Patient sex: M
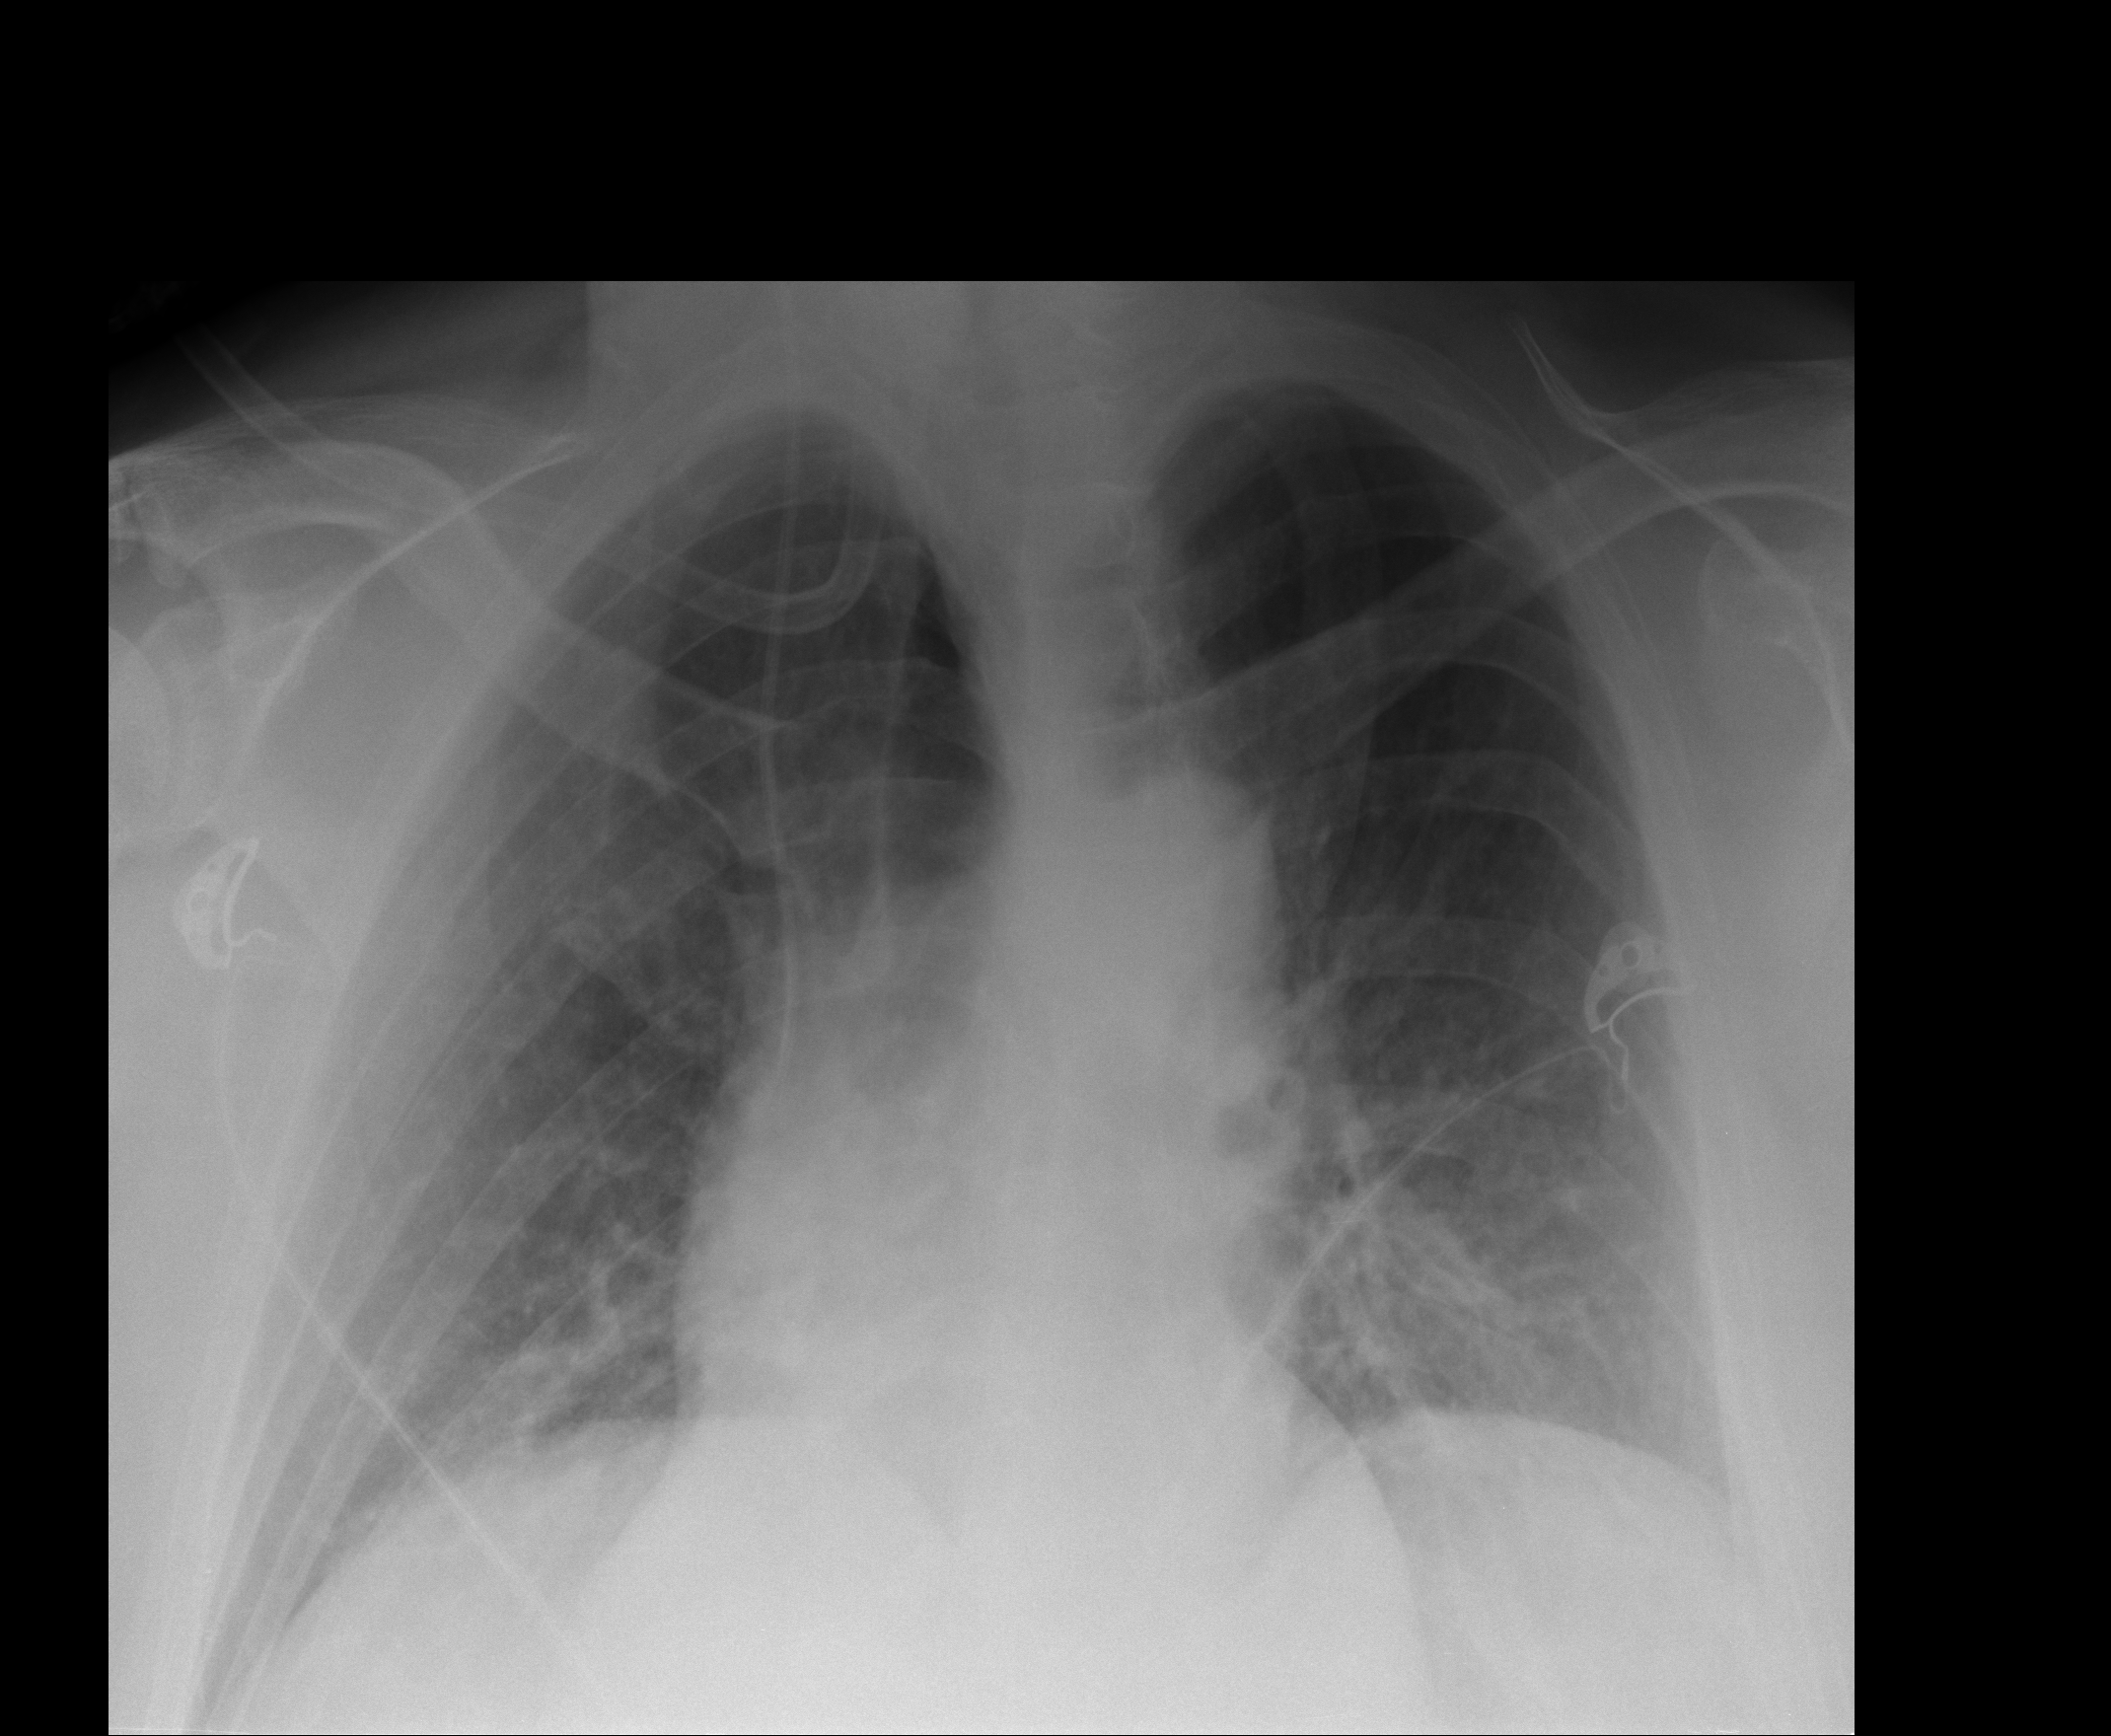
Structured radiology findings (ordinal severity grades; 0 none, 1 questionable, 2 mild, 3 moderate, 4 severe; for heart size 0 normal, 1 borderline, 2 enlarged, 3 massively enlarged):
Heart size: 0
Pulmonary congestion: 1
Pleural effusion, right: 0
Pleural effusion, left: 0
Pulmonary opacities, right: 1
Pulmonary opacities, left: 0
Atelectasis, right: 2
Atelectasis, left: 2